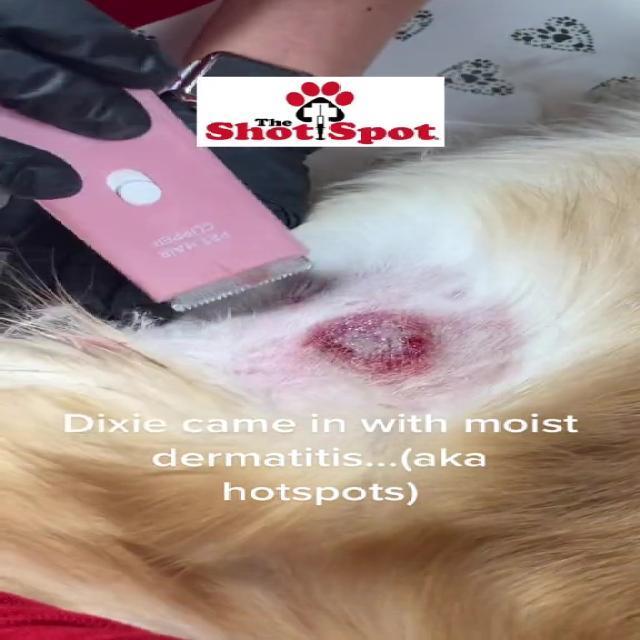
Canine dermatitis — inflammation of the skin presenting with erythema, pruritus, papules, and excoriation. May be allergic, contact, or atopic in origin.